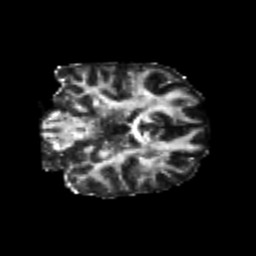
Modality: FA
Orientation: coronal
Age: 23
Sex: female
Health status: healthy
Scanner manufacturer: philips
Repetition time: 7.388 s
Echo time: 0.08599 s